Field crop: maize
Growth stage: 2
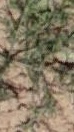
Species: salsola